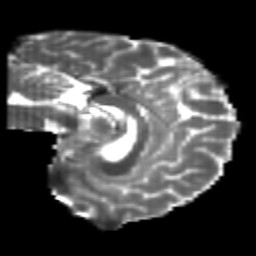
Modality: T2w
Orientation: sagittal
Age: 23
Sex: male
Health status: healthy
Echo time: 0.074 s